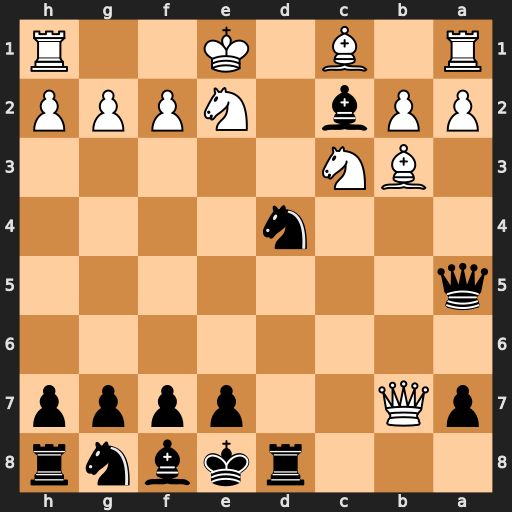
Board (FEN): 3rkbnr/pQ2pppp/8/q7/3n4/1BN5/PPb1NPPP/R1B1K2R
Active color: b
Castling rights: KQk
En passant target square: -
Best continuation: Nf3+ Kf1 Rd1+ Nxd1 Qe1#